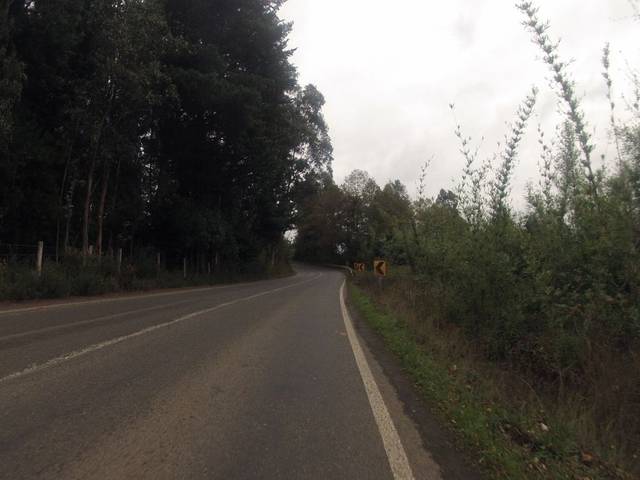
Region: Chile
Coordinates: -38.775, -72.644